Question: I am trying to find a fast algorithm with modest space requirements to solve the following problem.
>
Given this DAG:

I expect the following result:
'''
Vertex # Reacability Count Reachable Vertices in closure
7 5 (11, 8, 2, 9, 10)
5 4 (11, 2, 9, 10)
3 3 (8, 9, 10)
11 5 (7, 5, 2, 9, 10)
8 3 (7, 3, 9)
2 3 (7, 5, 11)
9 5 (7, 5, 11, 8, 3)
10 4 (7, 5, 11, 3)
'''
It seems to me that this should be possible without actually constructing the transitive closure. I haven't been able to find anything on the net that exactly describes this problem. I've got some ideas about how to do this, but I wanted to see what the SO crowd could come up with.
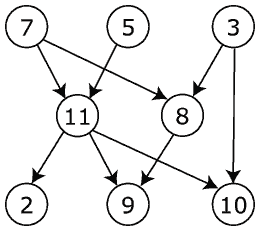
Answer: I have constructed a viable solution to this question. I base my solution on a modification of the <URL> algorithm. The algorithm below calculates only the in-degree in the transitive closure. The out-degree can be computed in the same fashion with edges reversed and the two counts for each vertex summed to determine the final "reachability count".
'''
for each vertex V
inCount[V] = inDegree(V) // inDegree() is O(1)
if inCount[V] == 0
pending.addTail(V)
while pending not empty
process(pending.removeHead())
function process(V)
for each edge (V, V2)
predecessors[V2].add(predecessors[V]) // probably O(|predecessors[V]|)
predecessors[V2].add(V)
inCount[V2] -= 1
if inCount[V2] == 0
pending.add(V2)
count[V] = sizeof(predecessors[V]) // store final answer for V
predecessors[V] = EMPTY // save some memory
'''
Assuming that the set operations are O(1), this algorithm runs in O(|V| + |E|). It is more likely, however, that the set union operation 'predecessors[V2].add(predecessors[V])' makes it somewhat worse. The additional steps required by the set unions depends on the shape of the DAG. I believe the worst case is O(|V|^2 + |E|). In my tests this algorithm has shown better performance than any other I have tried so far.
Furthermore, by disposing of predecessor sets for fully processed vertices, this algorithm will typically use less memory than most alternatives. It is true, however, that the worst case memory consumption of the above algorithm matches that of constructing the transitive closure, but that will not be true for most DAGs.